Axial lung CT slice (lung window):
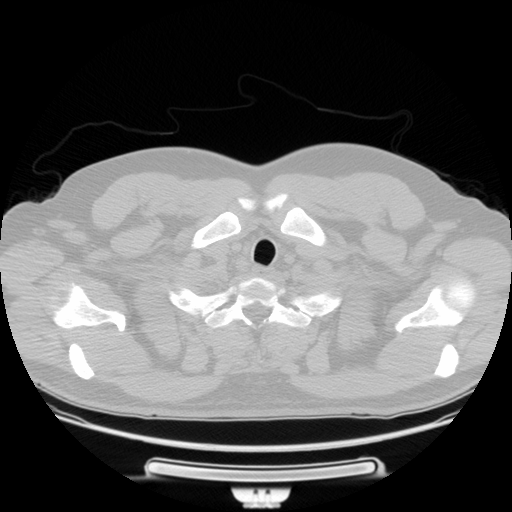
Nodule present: no